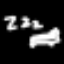
Label: bed